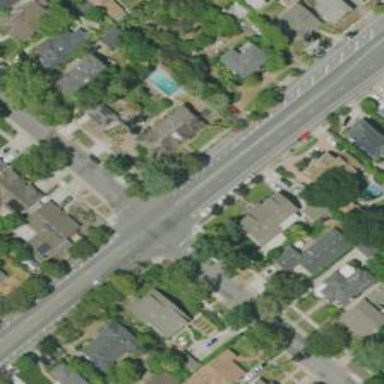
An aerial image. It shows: Secondary road with asphalt surface.